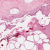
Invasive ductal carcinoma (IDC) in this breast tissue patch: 0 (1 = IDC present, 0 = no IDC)